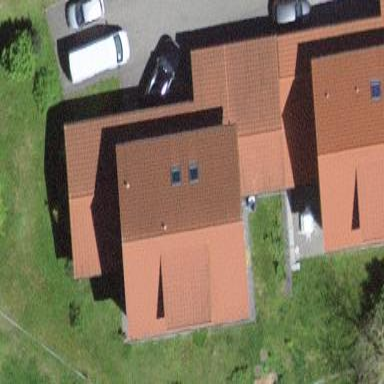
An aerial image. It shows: Terrace building.